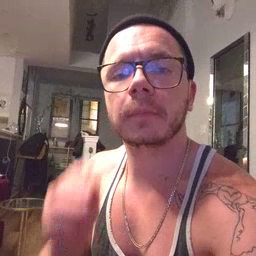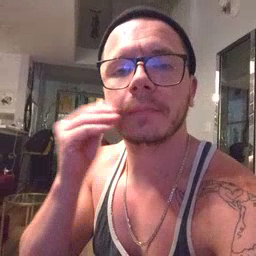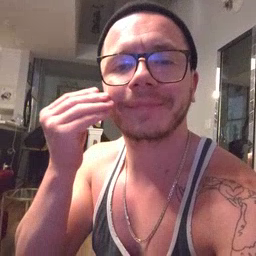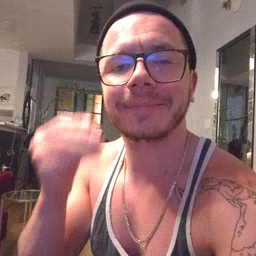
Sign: smile